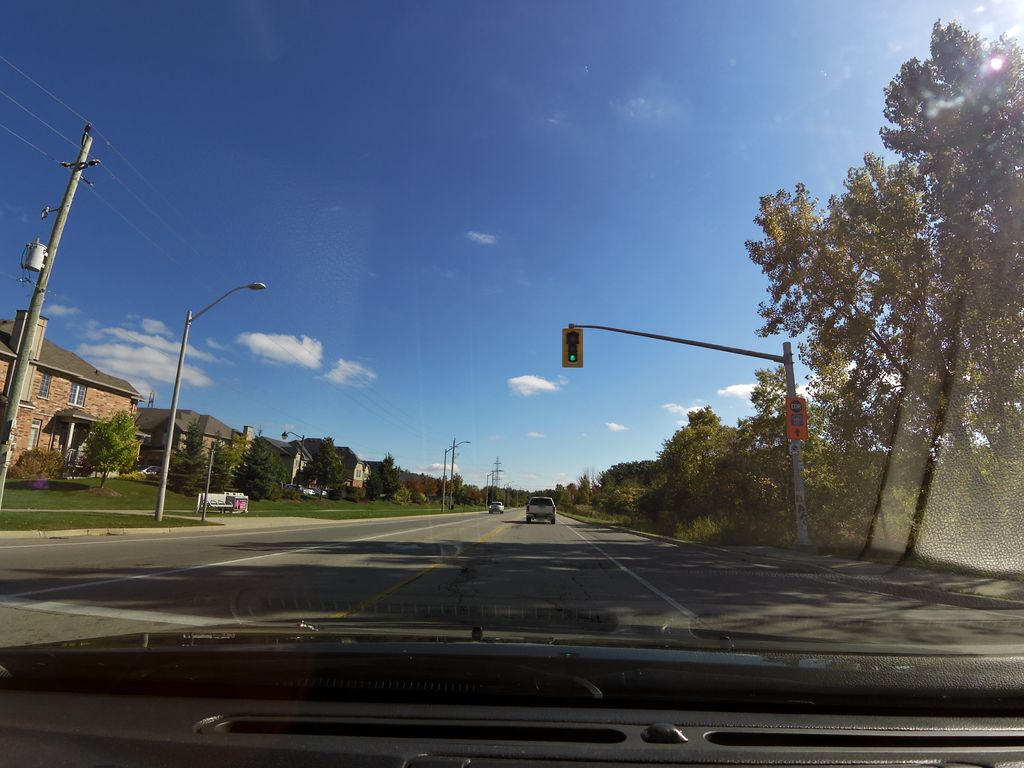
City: hamilton